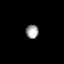
Tissue: lung
Cell type: Epithelial cells
Senescence score: 0.1604
Nuclear area (px): 169
Mean DAPI intensity: 160.627